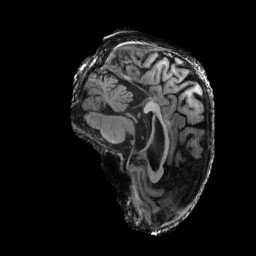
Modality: T1w
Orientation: sagittal
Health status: ill
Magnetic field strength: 3 T